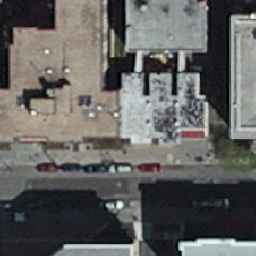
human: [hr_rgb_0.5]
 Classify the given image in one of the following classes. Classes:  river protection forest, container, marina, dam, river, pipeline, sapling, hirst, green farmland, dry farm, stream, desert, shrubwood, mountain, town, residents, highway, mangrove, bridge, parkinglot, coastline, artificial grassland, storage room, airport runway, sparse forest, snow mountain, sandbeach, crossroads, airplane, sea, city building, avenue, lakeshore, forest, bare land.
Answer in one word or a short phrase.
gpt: city building